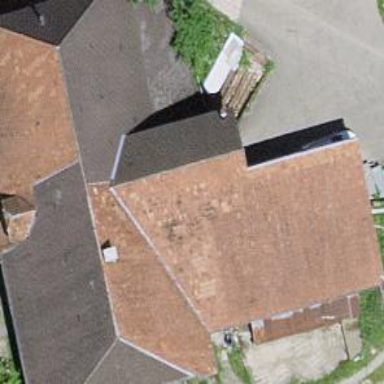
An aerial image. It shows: Farm building.